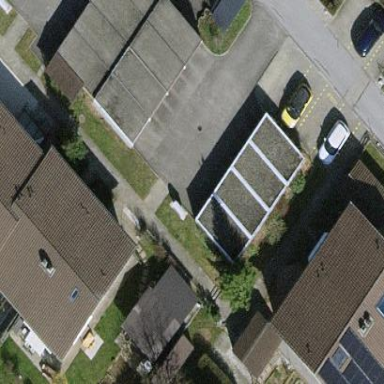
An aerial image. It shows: Group of garages.